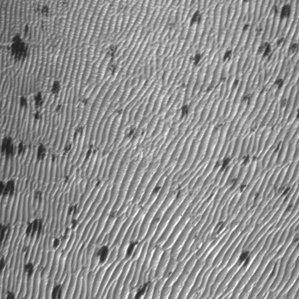
Label: frost